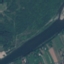
Land use / land cover: River